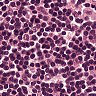
Metastatic tissue present: no